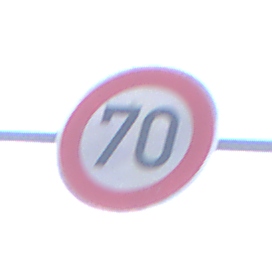
Verkehrszeichen: Geschwindigkeit70
Umgebung: Outdoor, Urban
Tageszeit: MorningAfternoon
Wetter: Clear
Licht: Natural
Jahreszeit: NotSpecified
Kontrast: HighContrast